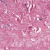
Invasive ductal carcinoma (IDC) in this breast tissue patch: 0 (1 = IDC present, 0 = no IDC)